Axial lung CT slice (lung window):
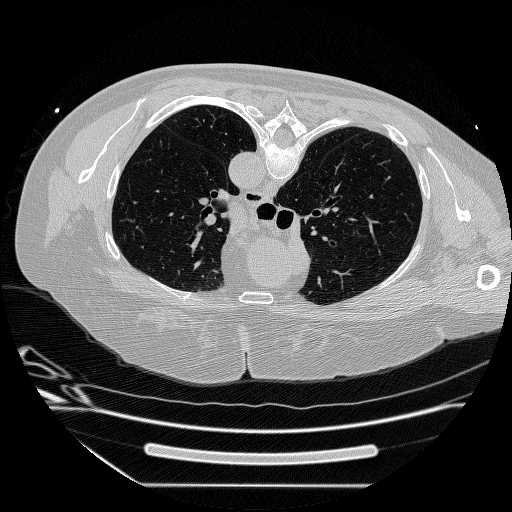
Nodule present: no